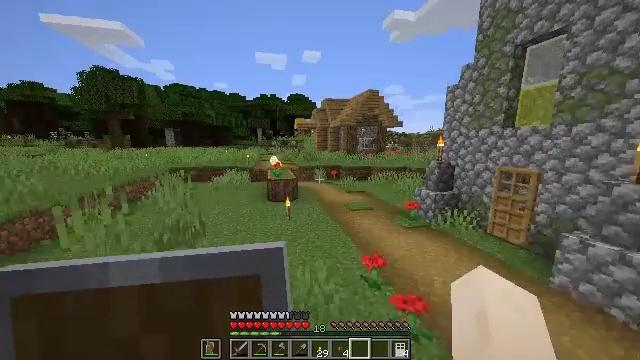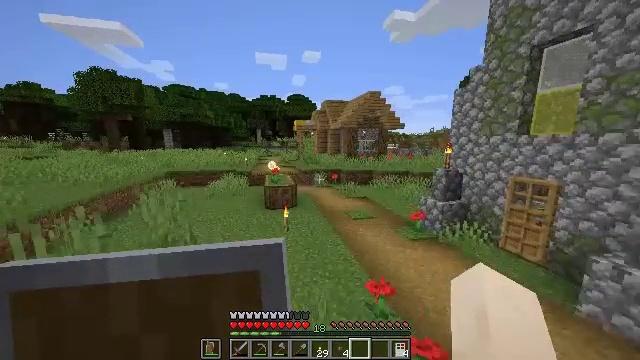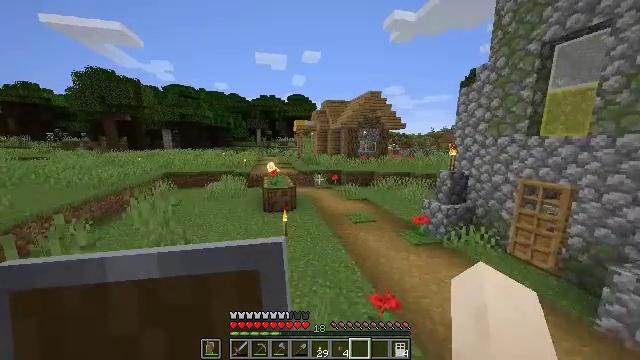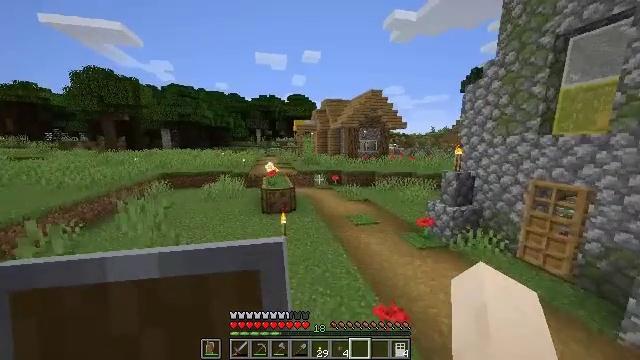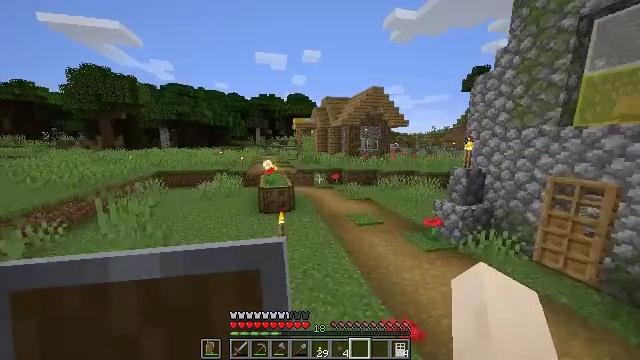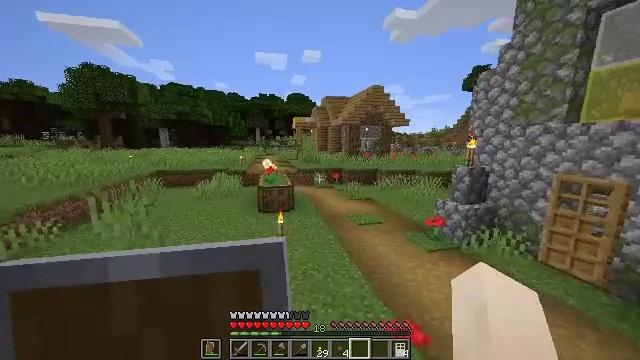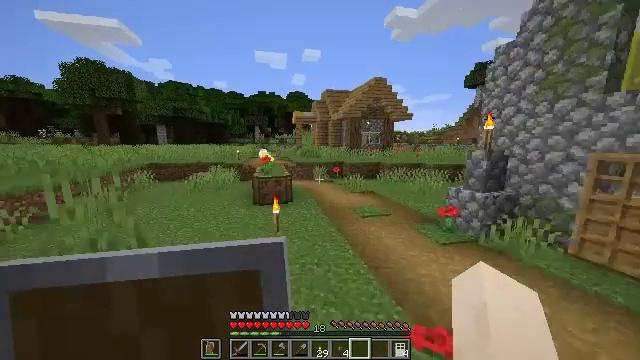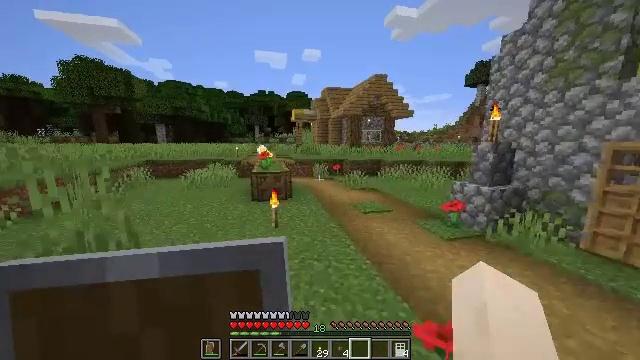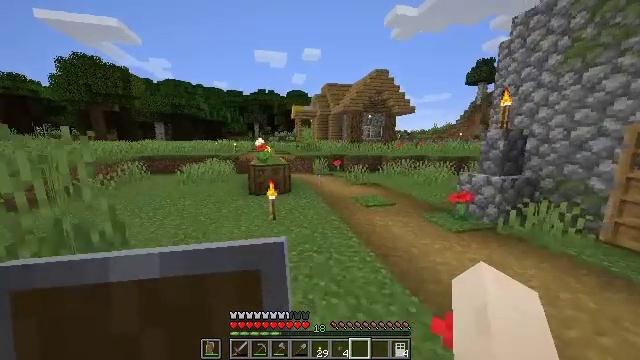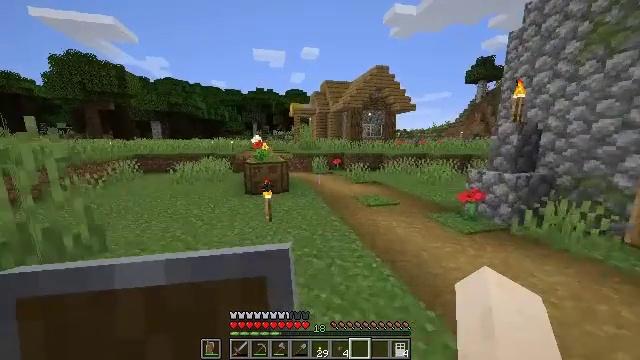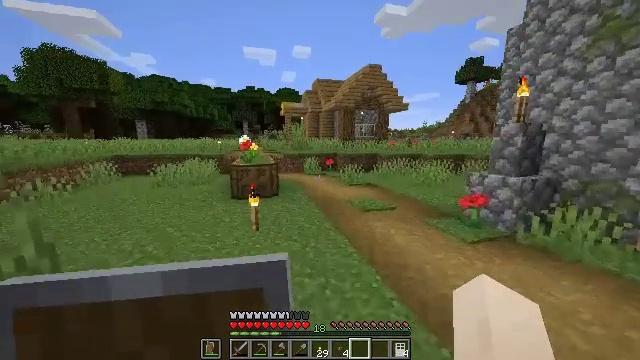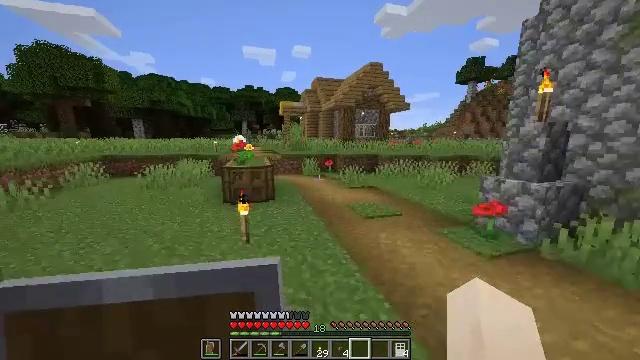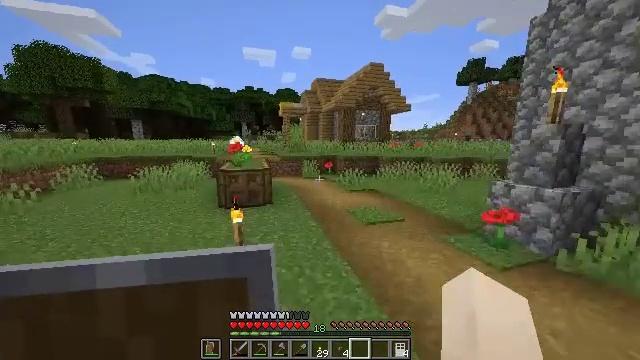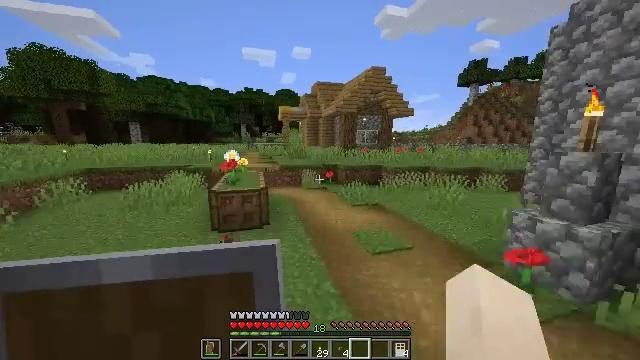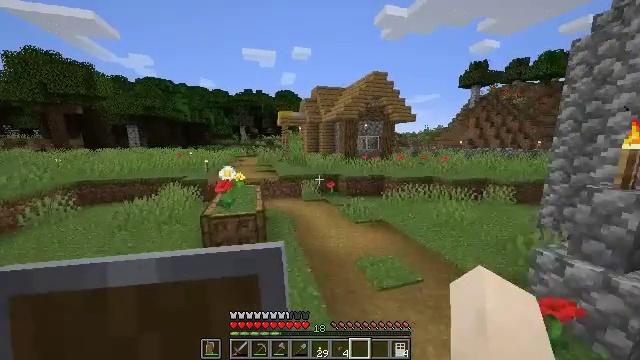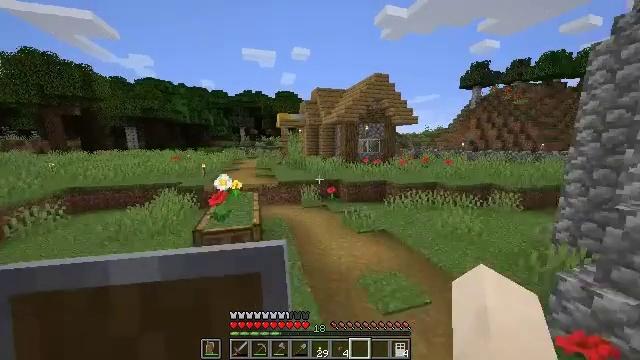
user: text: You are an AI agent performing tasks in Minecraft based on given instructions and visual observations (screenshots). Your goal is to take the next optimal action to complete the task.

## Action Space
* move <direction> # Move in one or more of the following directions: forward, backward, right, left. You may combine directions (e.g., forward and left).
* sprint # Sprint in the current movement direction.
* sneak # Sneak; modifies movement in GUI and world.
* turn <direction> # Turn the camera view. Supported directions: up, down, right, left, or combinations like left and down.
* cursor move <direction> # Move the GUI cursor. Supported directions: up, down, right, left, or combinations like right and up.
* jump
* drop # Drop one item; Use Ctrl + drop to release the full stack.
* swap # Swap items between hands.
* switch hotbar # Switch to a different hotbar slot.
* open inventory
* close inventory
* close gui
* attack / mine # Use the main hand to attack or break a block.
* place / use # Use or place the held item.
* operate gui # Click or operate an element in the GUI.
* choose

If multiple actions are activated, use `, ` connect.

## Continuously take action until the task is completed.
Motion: motion action
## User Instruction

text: Recycle the fletching table.
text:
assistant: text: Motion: move forward
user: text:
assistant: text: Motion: move forward
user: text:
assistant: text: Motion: move forward
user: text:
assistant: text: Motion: move forward
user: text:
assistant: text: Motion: move forward
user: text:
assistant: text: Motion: move forward
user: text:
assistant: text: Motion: move forward
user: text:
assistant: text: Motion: move forward
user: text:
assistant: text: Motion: move forward
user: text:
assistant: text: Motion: move forward, turn right
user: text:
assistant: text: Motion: move forward
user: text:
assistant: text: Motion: move forward, jump
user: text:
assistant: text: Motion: move forward, jump
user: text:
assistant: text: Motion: move forward, jump
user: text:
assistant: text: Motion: move forward
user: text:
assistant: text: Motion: move forward
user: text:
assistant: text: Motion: move forward
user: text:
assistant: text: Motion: move forward
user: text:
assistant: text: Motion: move forward
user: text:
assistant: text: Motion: move forward
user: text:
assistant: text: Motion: move forward
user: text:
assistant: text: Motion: move forward
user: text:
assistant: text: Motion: move forward
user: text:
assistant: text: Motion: move forward, turn left
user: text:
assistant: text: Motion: move forward, turn left, jump
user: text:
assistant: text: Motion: move forward, jump
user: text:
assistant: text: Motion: move forward, jump
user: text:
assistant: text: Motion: move forward
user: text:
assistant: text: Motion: move forward
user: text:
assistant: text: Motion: move forward